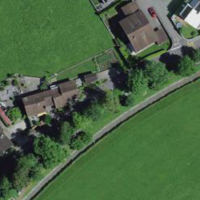
EUNIS habitat code: 55
Species observed at this site:
Araneus diadematus